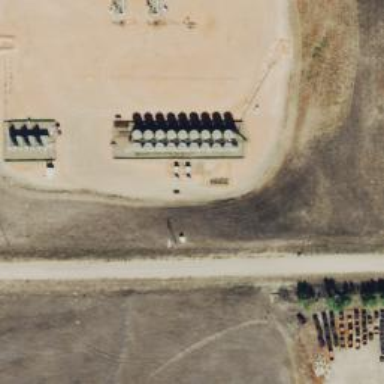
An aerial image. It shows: Storage tank that is man-made.